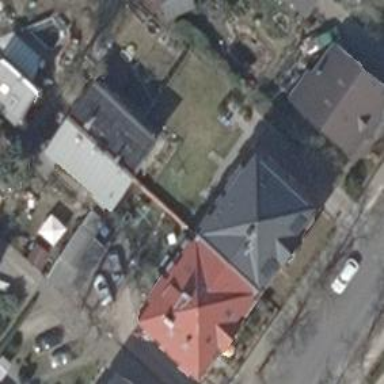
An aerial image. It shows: Apartments building with mansard roof.